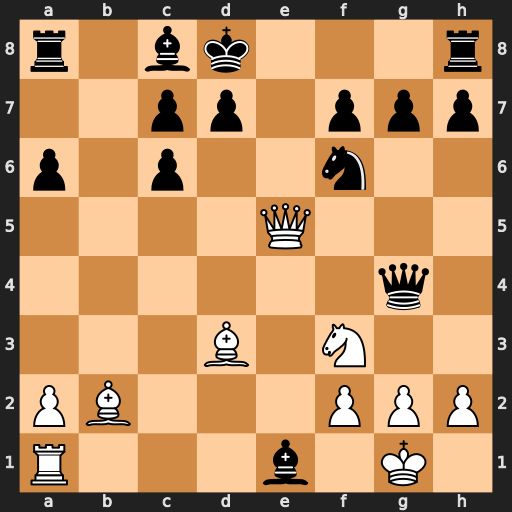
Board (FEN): r1bk3r/2pp1ppp/p1p2n2/4Q3/6q1/3B1N2/PB3PPP/R3b1K1
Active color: w
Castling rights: -
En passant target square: -
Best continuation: Rxe1 Re8 Qxf6+ gxf6 Bxf6+